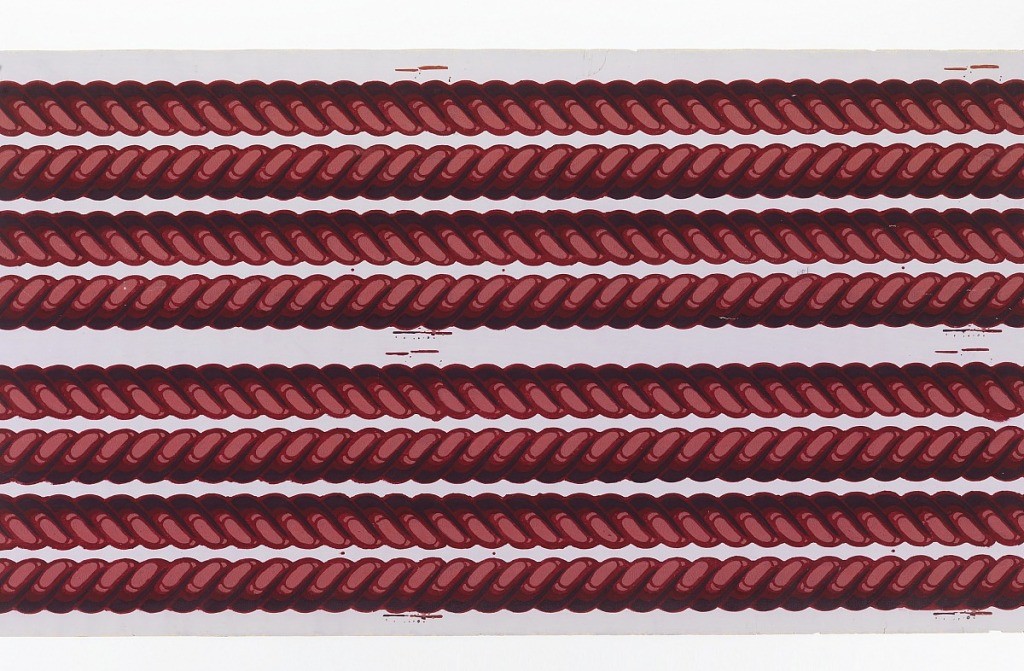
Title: Border
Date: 1835–1900
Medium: Block-printed on continuous machine-made paper
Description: Narrow rope twist  or cable molding borders. Printed in shades of deep red on lavender ground. Printed eight across.

H# 135